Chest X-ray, PA view. Patient: 63 years old, sex F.
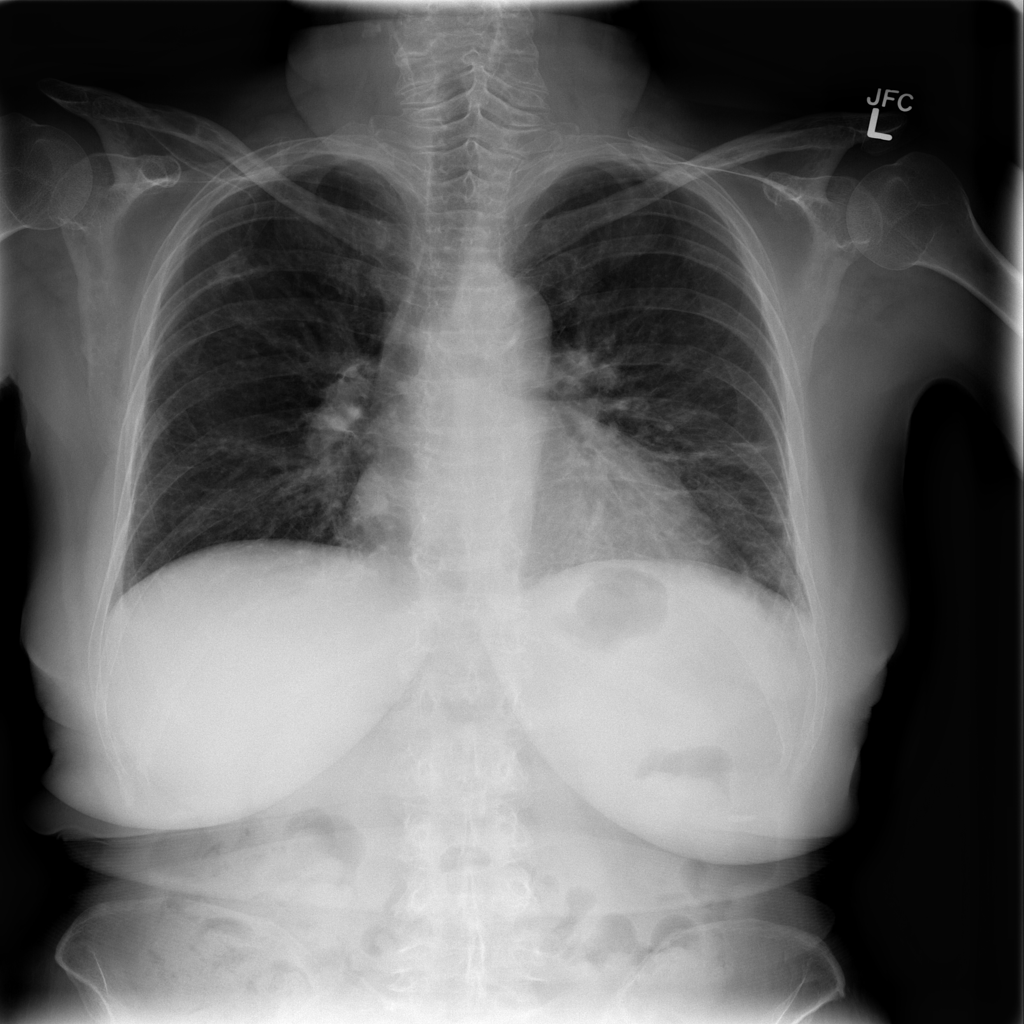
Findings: Cardiomegaly, Effusion, Infiltration